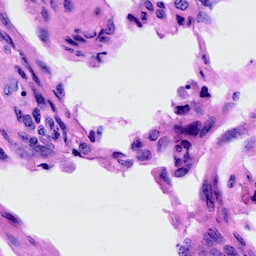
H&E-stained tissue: Cervix